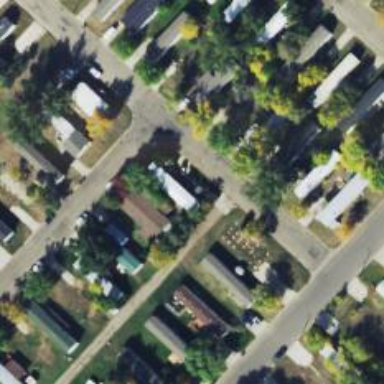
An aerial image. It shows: Alley classified as service road.